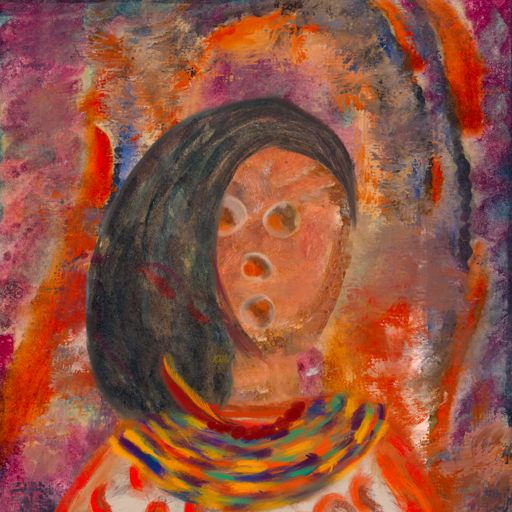
Background: Experience, Head And Neck Front: Boggyland, Face Front: Rupkatha, Bust: Rupkatha, Hair Front: Gypsy_Mother, Head Accessory: Blank, Second Necklace: An_Impression_2, Necklace: Pipe, Baby: Blank